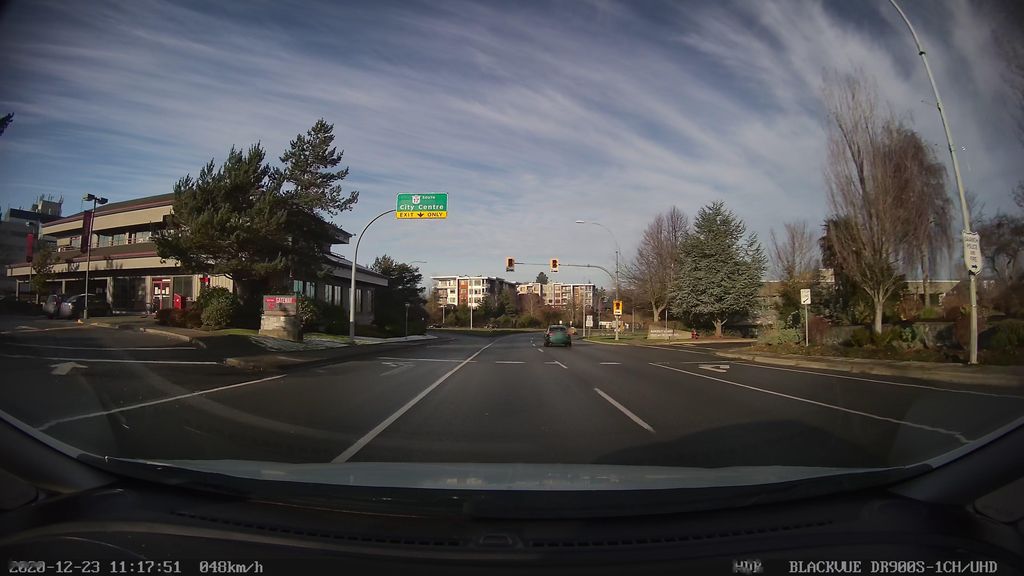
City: victoria